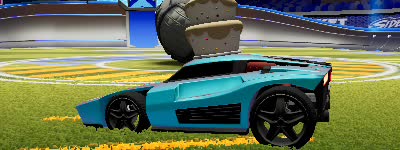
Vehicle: breakout